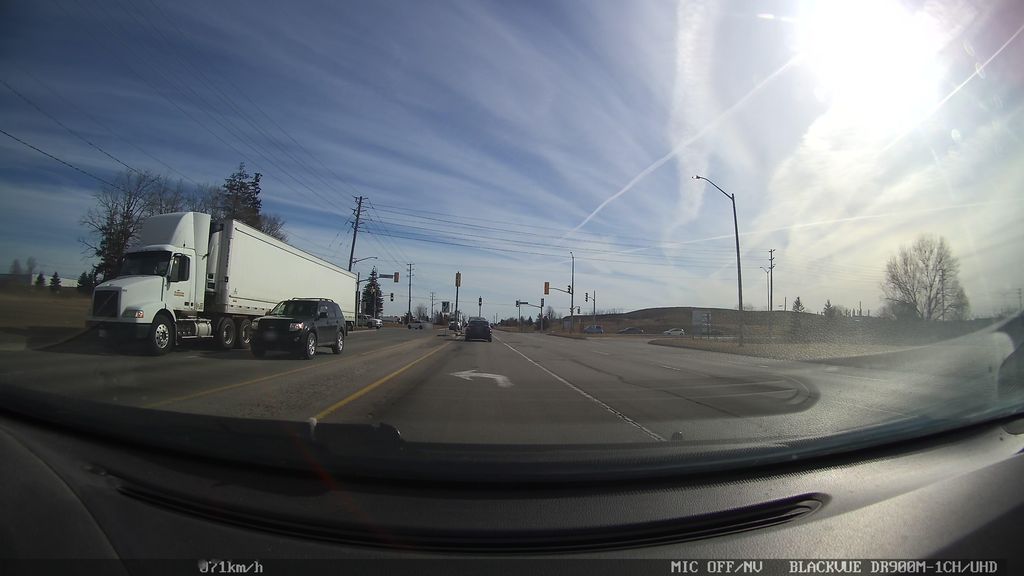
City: kitchener-waterloo